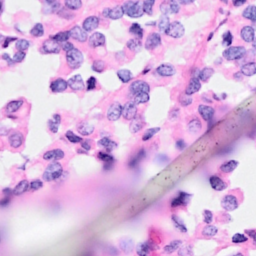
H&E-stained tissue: Breast